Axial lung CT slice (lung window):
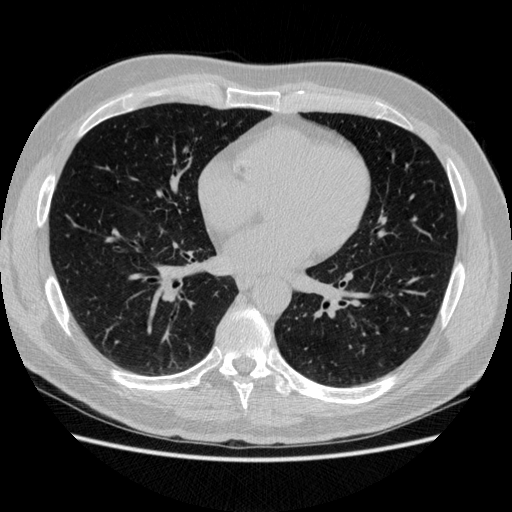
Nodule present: no